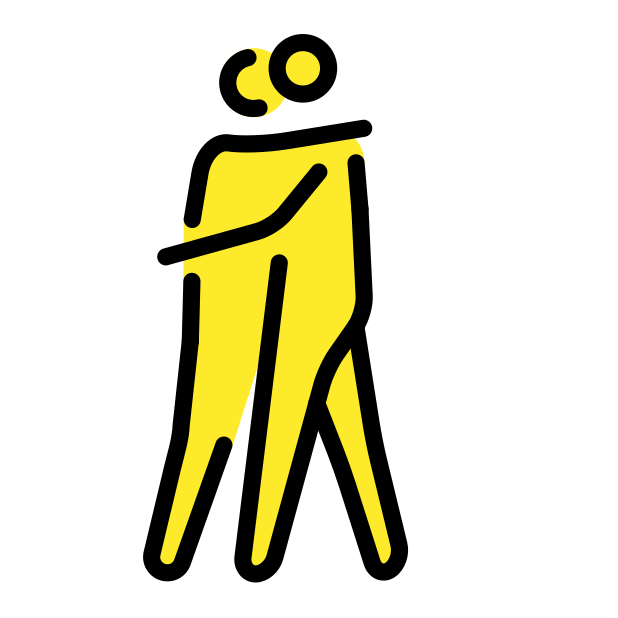
people hugging